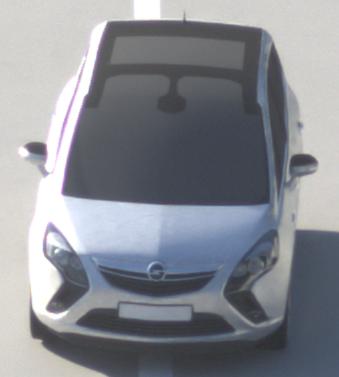
Make: Opel
Model: Zafira Tourer 1.8
Detailed model: Zafira (C) Tourer
Model produced from: 2012/01
Model produced until: 2015/06
Doors: 5
Color: white
Road condition: dry road
Daytime: sunrise or sunset
Contrast: medium contrast